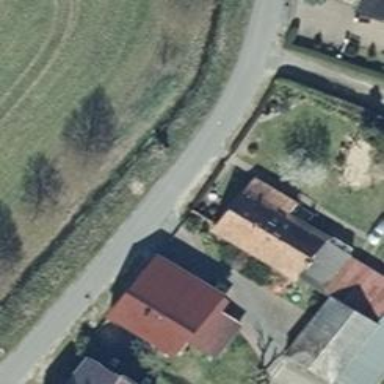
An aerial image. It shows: Smooth asphalt road in residential area.